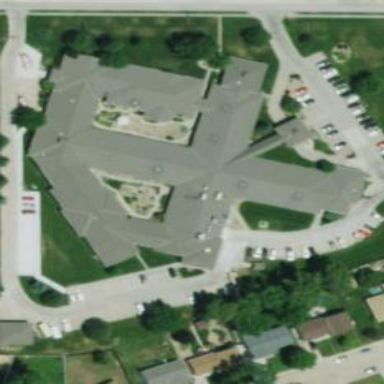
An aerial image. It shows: Nursing home.